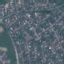
Land use / land cover class: Residential